Interaction volume radius: 5 \u00c5
Interaction volume height: 50 \u00c5
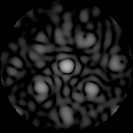
Disorder parameter: 0.3868